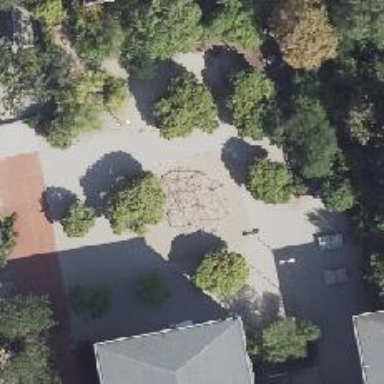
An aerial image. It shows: Playground featuring climbing frame.